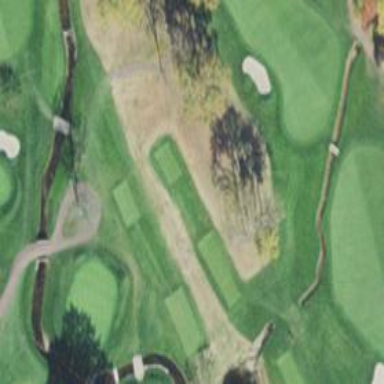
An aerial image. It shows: Path used for both walking and golf.